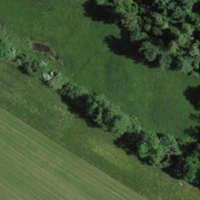
EUNIS habitat code: 52
Species observed at this site:
Angelica sylvestris
Lycopus europaeus